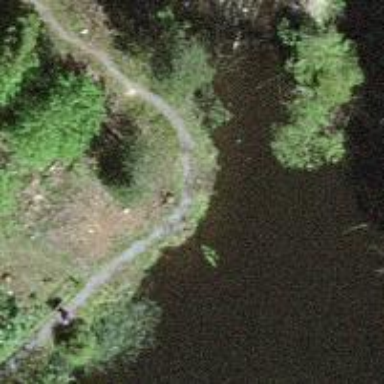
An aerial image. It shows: Path with excellent trail visibility. The surface is covered with pebblestone.